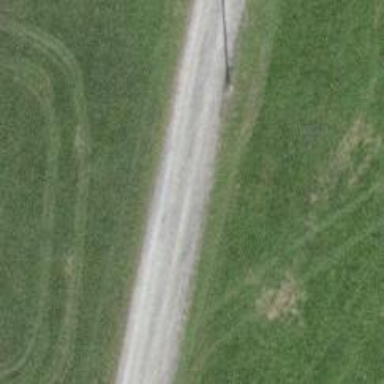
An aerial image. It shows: Track with grade 2 tracktype.